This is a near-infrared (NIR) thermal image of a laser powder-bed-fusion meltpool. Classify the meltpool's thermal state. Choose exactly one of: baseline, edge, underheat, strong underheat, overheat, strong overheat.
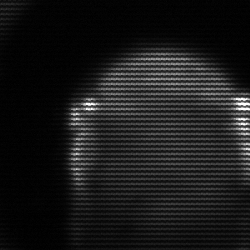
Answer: edge